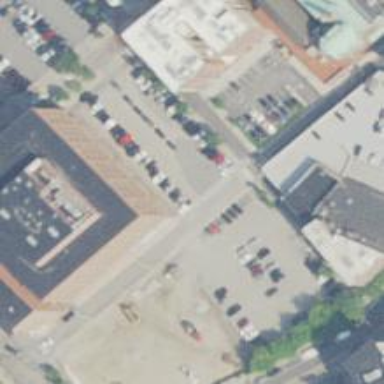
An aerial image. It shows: Office building.